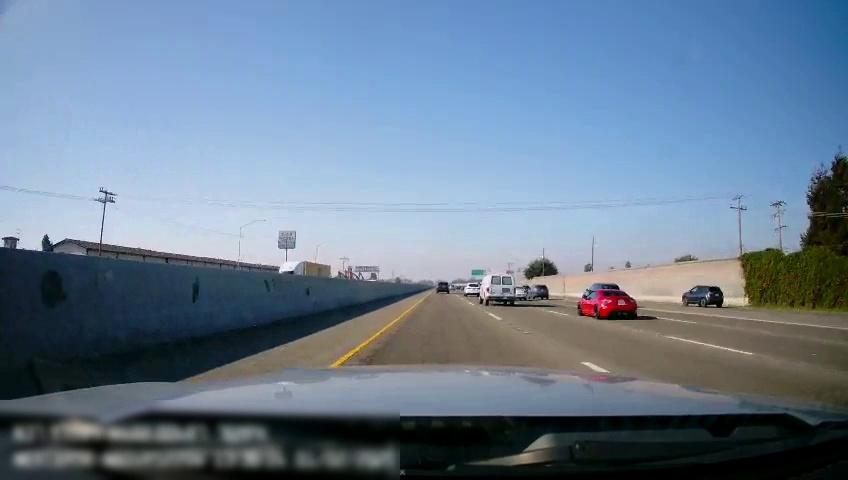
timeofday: Day
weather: Sunny
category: Drivable Space
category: Vehicles | SUV
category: Vehicles | SUV
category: Vehicles | Car
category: Vehicles | SUV
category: Vehicles | Car
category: Vehicles | SUV
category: Vehicles | Van
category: Vehicles | SUV
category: Lanes | Current Lane
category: Lanes | Current Lane
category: Lanes | Alternate Lane
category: Lanes | Alternate Lane
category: Lanes | Alternate Lane